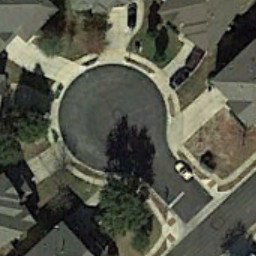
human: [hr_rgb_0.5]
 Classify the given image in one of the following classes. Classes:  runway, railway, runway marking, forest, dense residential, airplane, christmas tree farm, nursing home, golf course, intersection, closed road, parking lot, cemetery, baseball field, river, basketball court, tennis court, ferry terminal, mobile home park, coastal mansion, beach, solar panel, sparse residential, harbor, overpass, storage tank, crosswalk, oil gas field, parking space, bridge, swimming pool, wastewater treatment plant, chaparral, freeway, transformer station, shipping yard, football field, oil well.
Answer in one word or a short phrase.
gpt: closed road